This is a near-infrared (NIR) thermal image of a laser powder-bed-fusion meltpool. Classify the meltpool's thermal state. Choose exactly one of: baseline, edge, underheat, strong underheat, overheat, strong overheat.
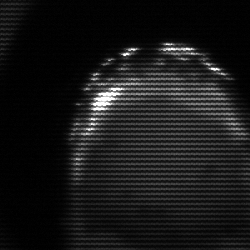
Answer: edge